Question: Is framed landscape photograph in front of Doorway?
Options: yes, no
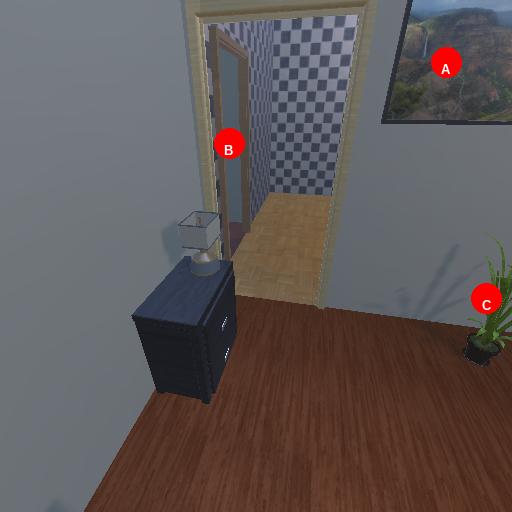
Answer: yes